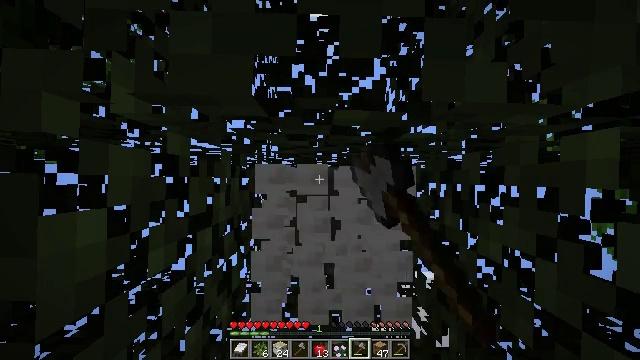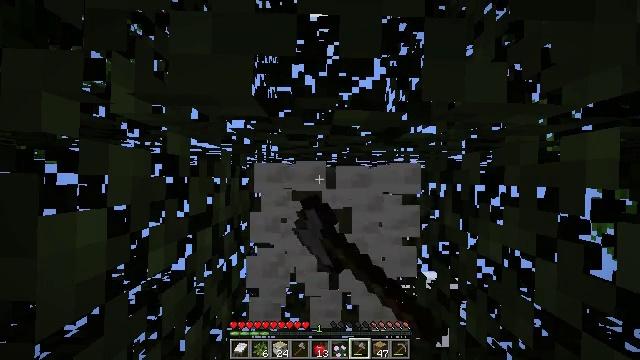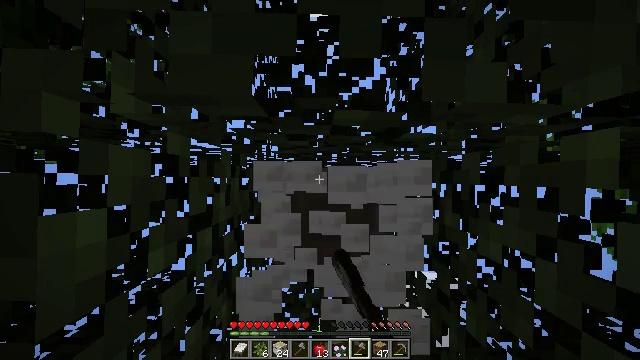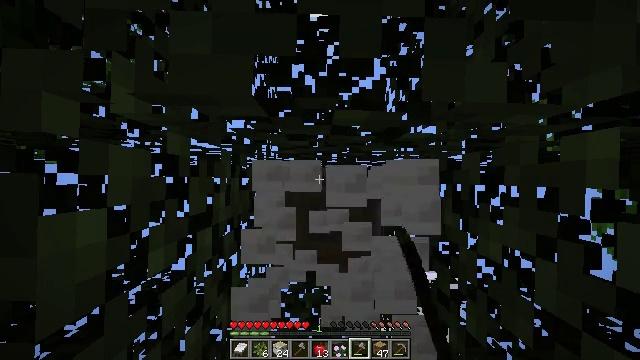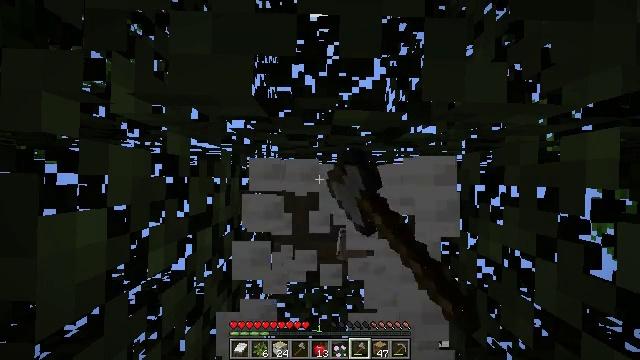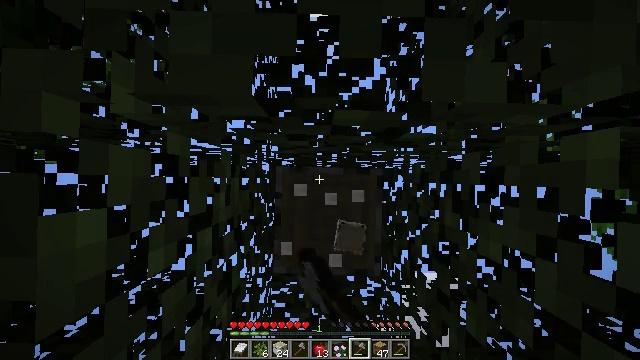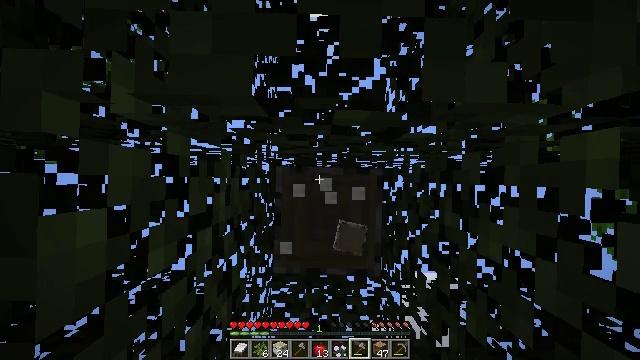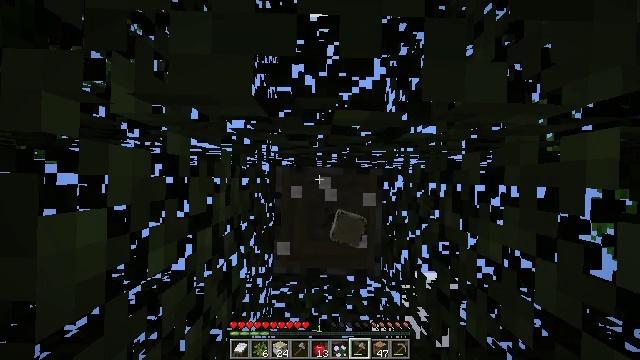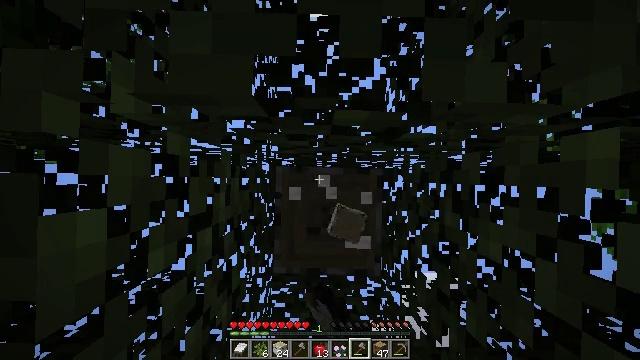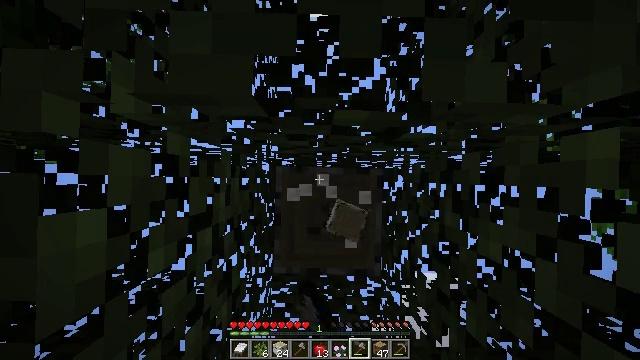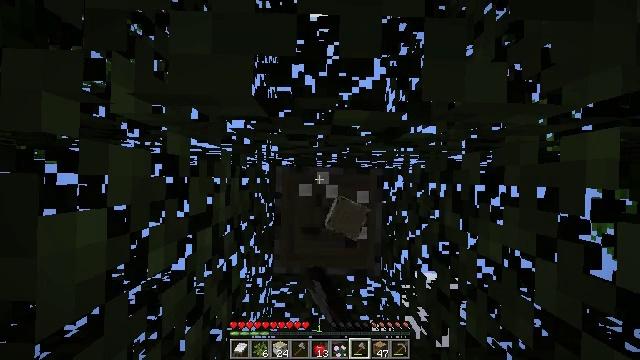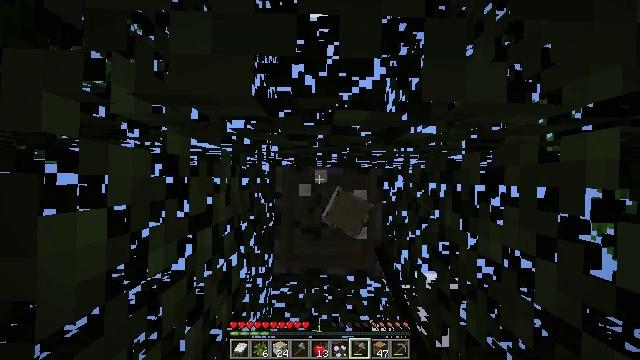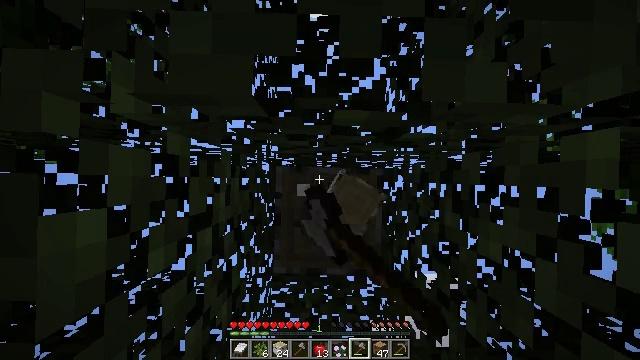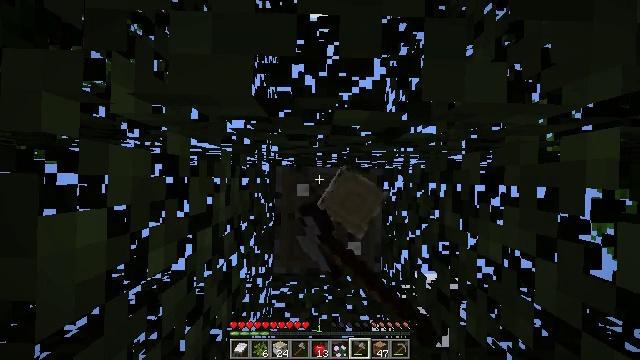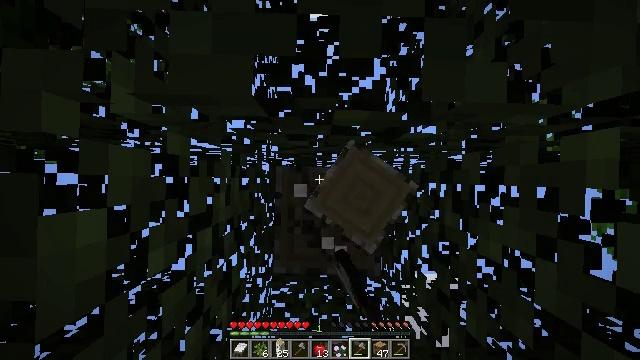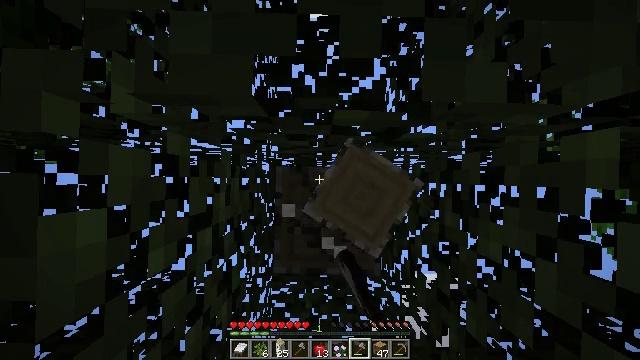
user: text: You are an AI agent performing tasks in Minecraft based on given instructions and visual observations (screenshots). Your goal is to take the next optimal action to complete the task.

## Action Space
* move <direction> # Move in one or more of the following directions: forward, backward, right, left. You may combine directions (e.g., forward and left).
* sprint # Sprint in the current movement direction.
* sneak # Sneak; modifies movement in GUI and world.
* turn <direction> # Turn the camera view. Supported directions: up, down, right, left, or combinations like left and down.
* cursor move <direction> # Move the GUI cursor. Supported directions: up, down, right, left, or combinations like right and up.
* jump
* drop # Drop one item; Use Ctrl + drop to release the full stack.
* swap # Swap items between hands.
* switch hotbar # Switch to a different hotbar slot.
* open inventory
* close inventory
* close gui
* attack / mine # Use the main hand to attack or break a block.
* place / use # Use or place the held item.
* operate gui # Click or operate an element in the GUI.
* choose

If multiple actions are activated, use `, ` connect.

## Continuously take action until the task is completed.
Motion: motion action
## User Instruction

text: Use your axe to get birch logs.
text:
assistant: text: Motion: attack / mine
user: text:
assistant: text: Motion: attack / mine
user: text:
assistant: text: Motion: attack / mine
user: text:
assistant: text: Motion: attack / mine
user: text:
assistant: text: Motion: attack / mine
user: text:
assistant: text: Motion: attack / mine
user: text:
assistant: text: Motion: attack / mine
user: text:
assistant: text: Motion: attack / mine
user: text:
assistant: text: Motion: attack / mine
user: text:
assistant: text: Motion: attack / mine
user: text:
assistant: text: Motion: attack / mine
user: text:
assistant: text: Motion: attack / mine
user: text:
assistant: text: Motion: attack / mine
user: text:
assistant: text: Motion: attack / mine
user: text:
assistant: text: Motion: attack / mine
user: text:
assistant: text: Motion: attack / mine
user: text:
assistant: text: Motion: attack / mine
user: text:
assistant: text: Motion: attack / mine
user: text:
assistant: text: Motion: attack / mine
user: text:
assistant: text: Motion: attack / mine
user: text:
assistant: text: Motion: attack / mine
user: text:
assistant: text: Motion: attack / mine
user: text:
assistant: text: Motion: attack / mine
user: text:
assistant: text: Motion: attack / mine
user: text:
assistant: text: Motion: attack / mine
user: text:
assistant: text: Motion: attack / mine
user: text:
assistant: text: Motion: attack / mine
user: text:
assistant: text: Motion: no_op
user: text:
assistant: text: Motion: no_op
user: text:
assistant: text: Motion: no_op